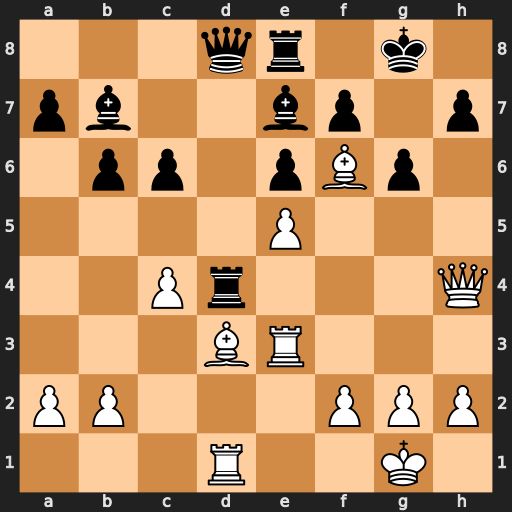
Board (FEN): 3qr1k1/pb2bp1p/1pp1pBp1/4P3/2Pr3Q/3BR3/PP3PPP/3R2K1
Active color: w
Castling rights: -
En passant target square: -
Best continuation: Qxh7+ Kxh7 Rh3+ Rh4 Rxh4+ Kg8 Rh8#